Interaction volume radius: 5 \u00c5
Interaction volume height: 15 \u00c5
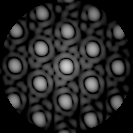
Disorder parameter: 0.03921